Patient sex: F
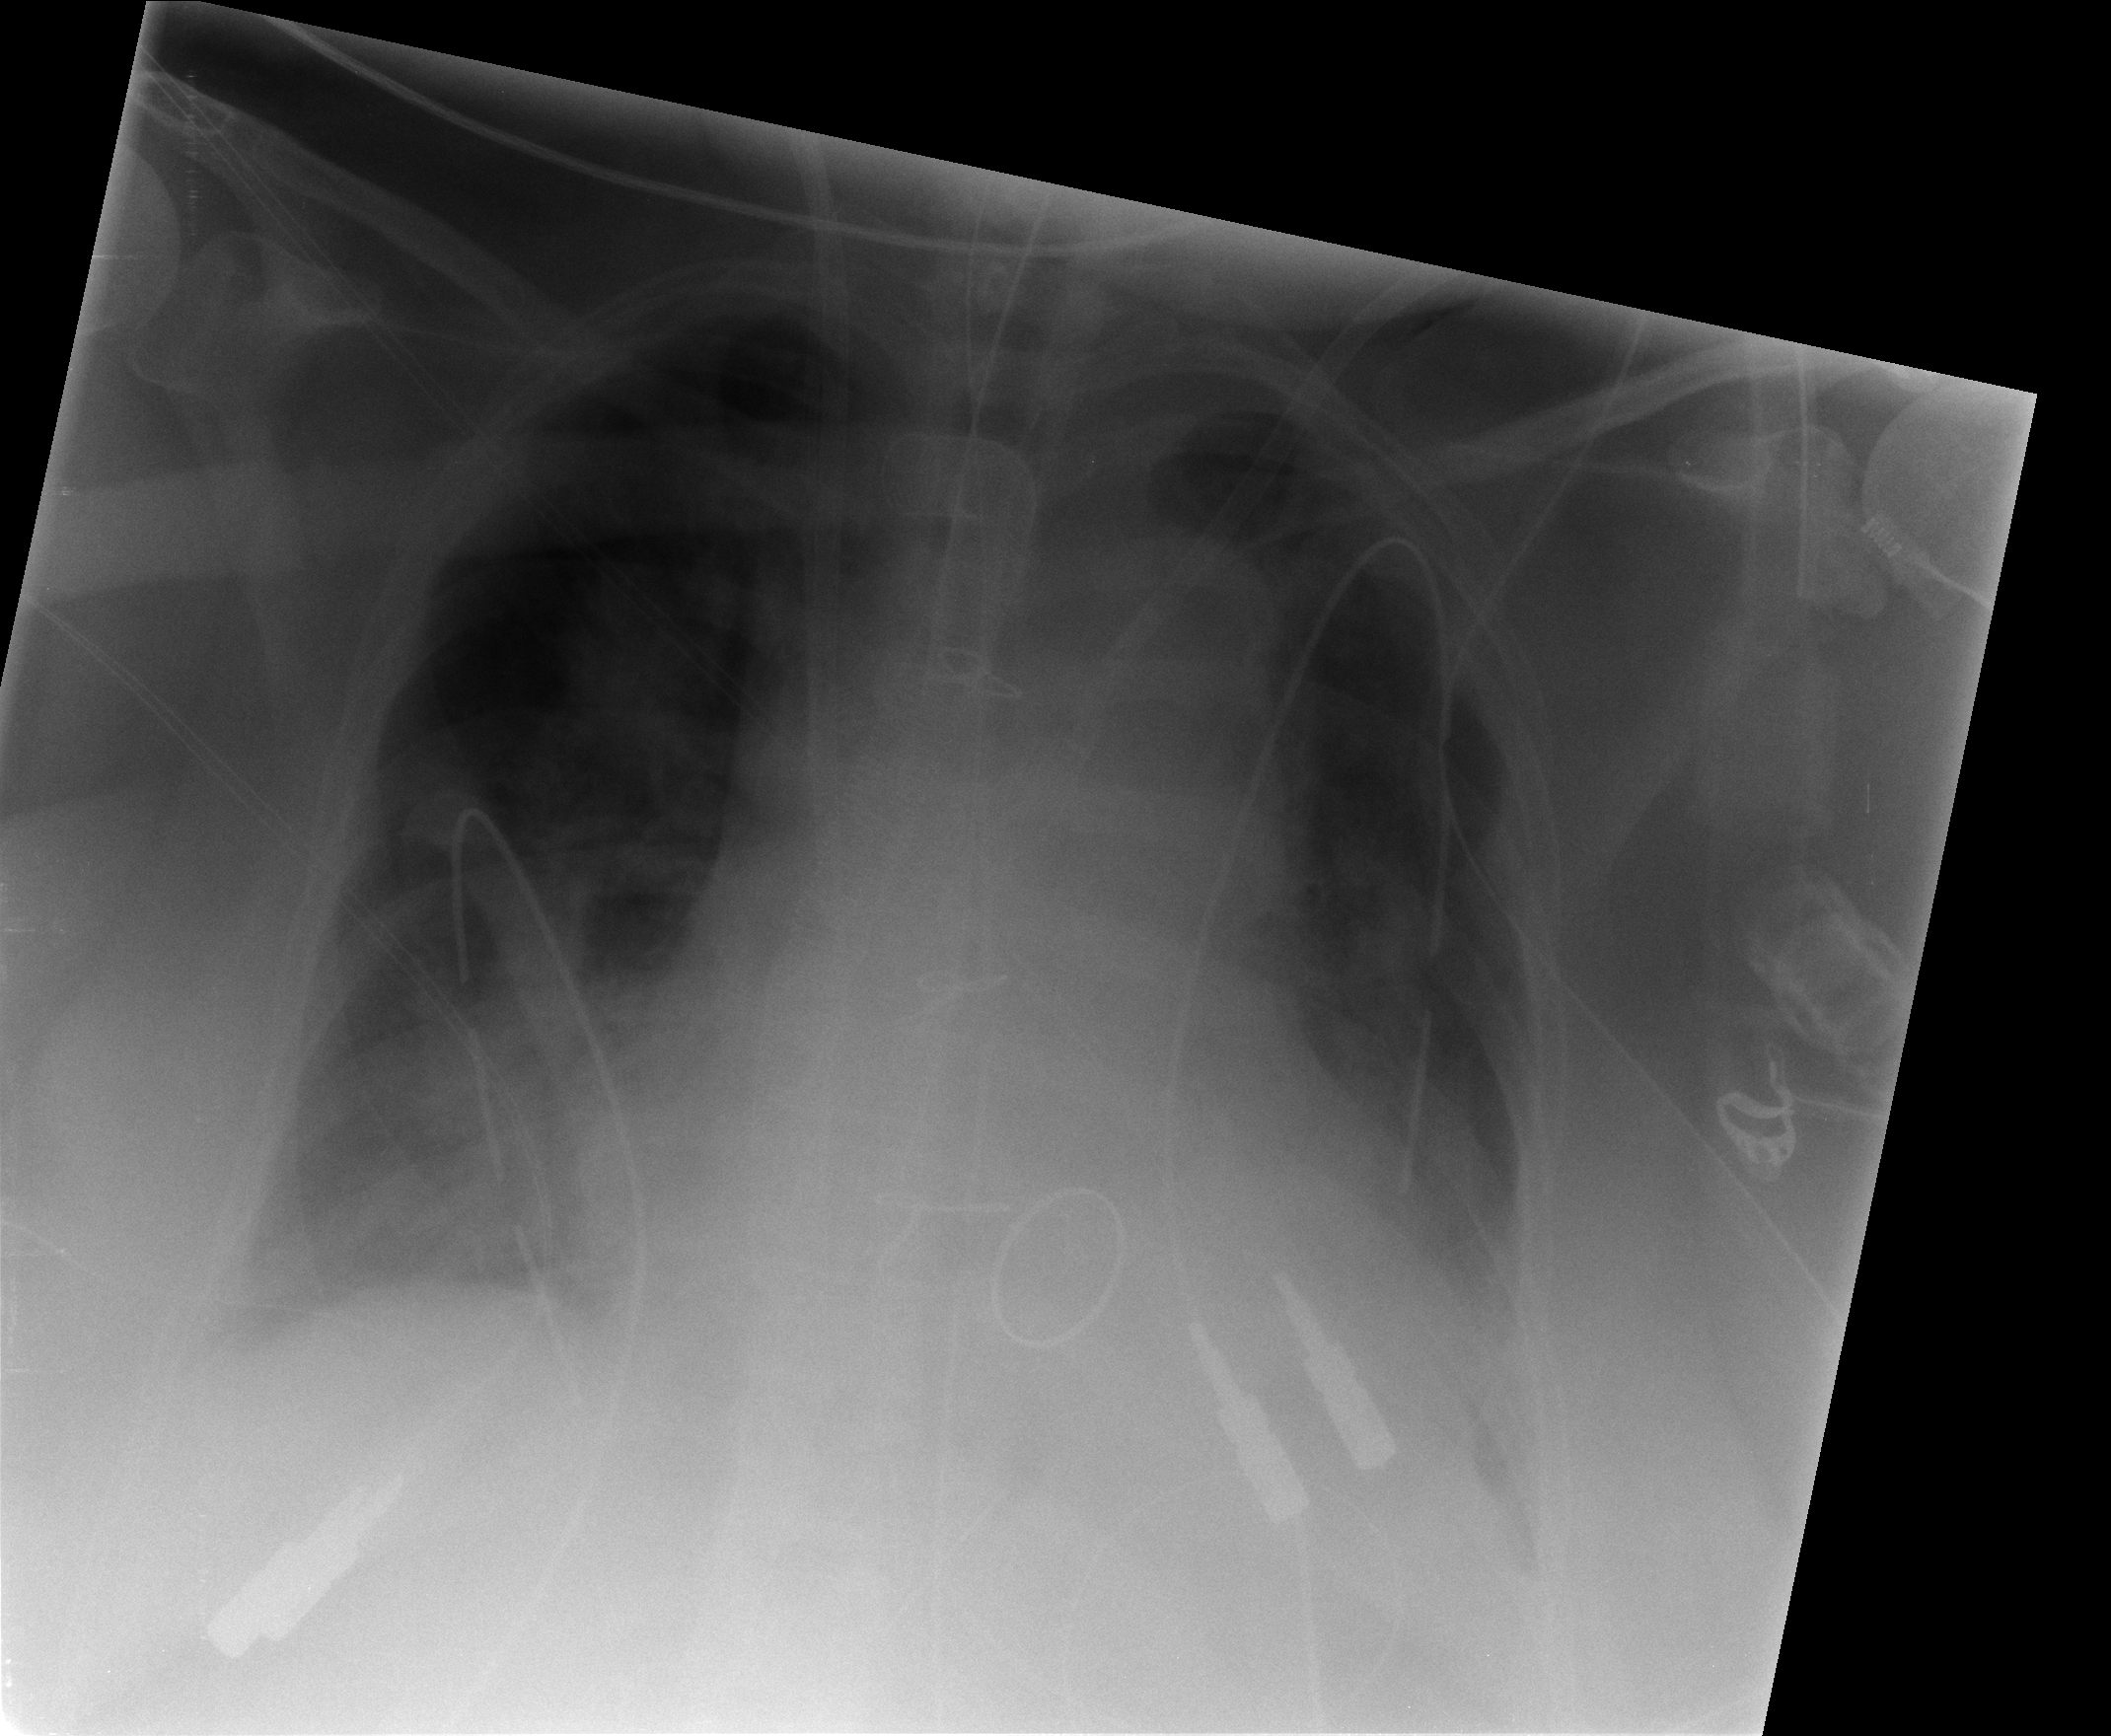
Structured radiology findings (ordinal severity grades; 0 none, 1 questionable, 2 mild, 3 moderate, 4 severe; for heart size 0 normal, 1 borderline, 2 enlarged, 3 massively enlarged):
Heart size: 2
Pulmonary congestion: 3
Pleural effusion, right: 2
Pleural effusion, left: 2
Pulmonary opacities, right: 2
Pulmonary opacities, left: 2
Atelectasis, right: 2
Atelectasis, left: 2